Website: walmart
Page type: gifting
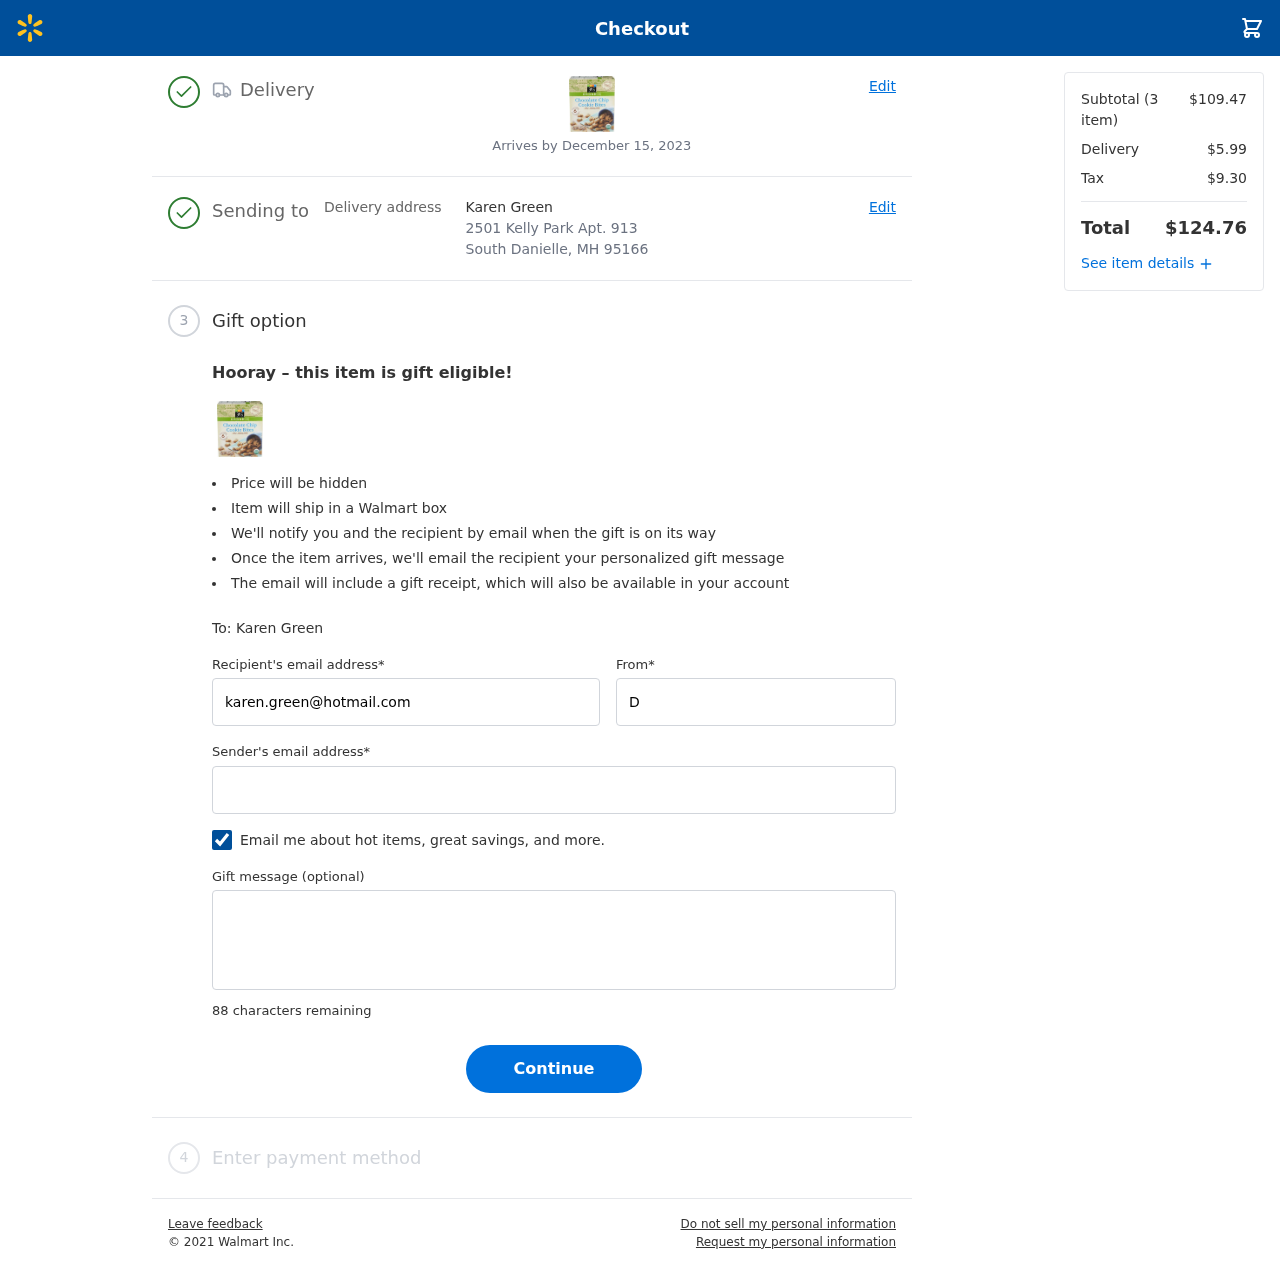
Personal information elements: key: PII_CITY_STATE_ZIP
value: South Danielle, MH 95166
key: PII_EMAIL
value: drew_hinton@hotmail.com
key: PII_FIRSTNAME
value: Drew
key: PII_GIFT_EMAIL
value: karen.green@hotmail.com
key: PII_GIFT_FULLNAME
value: Karen Green
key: PII_GIFT_MESSAGE
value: Hey Karen, I saw these delicious cookie bites and thought of you—I know how much you love a sweet treat! Enjoy these little moments of joy, just because you deserve them. Can’t wait to hear what you think!
Drew
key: PII_STREET
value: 2501 Kelly Park Apt. 913
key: PII_GIFT_FIRSTNAME
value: Karen
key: PII_GIFT_LASTNAME
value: Green
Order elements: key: ORDER_DELIVERY_DATE
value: Arrives by December 15, 2023
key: ORDER_NUM_ITEMS
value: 3
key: ORDER_SUBTOTAL
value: $109.47
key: ORDER_SHIPPING_COST
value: $5.99
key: ORDER_TAX
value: $9.30
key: ORDER_TOTAL
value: $124.76